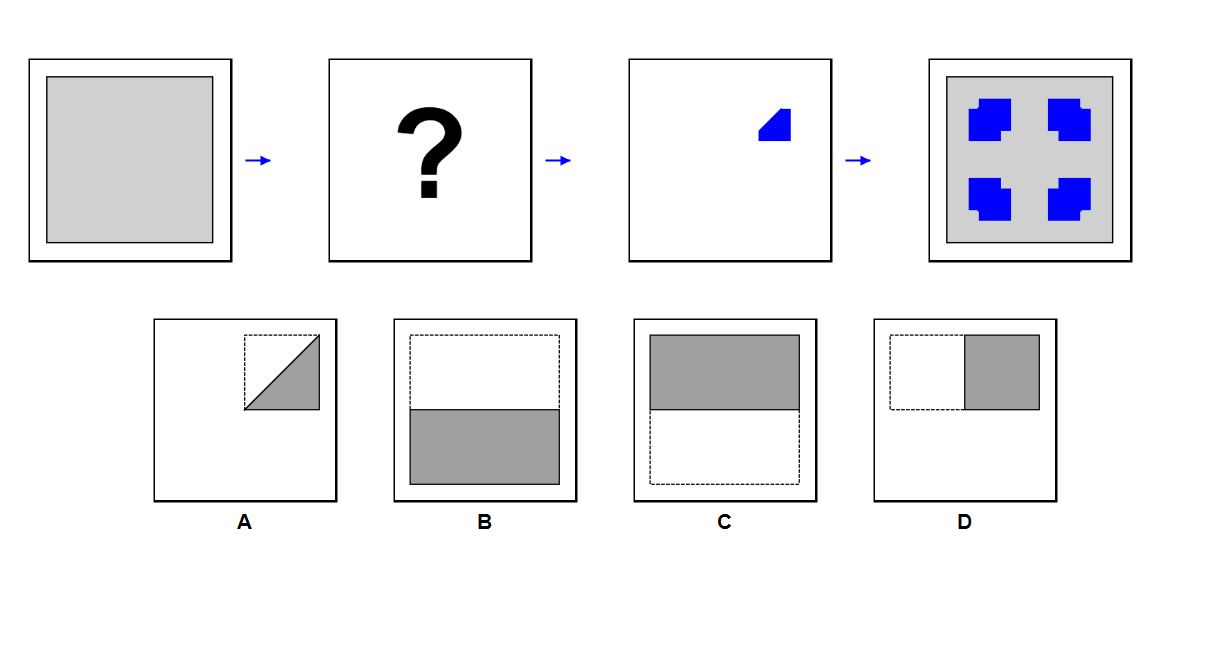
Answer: B